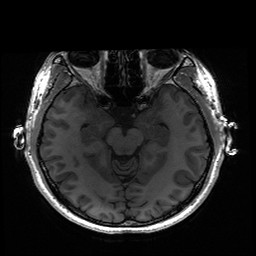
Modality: T1w
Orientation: coronal